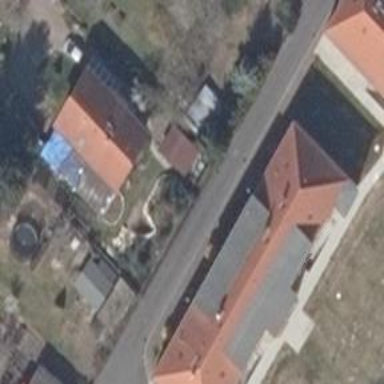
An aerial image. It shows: Hipped-roof building with apartments.